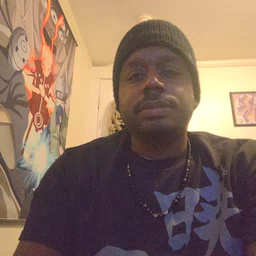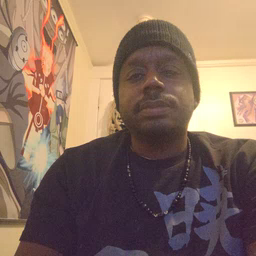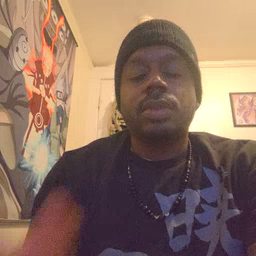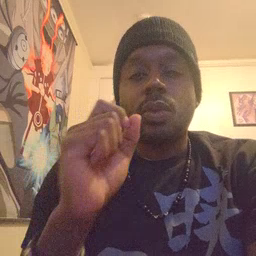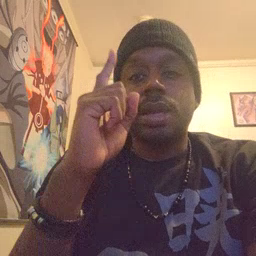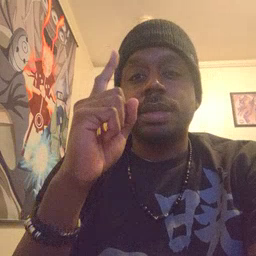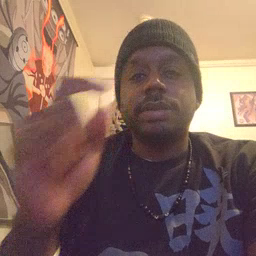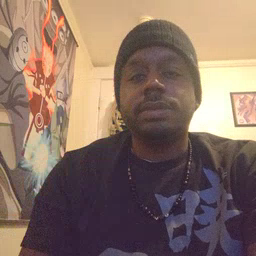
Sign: wake